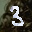
Label: 3